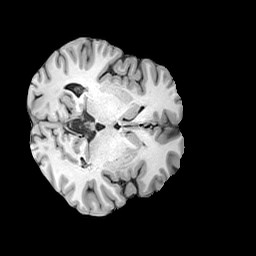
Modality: T1w
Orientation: axial
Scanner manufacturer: siemens
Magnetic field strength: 3 T
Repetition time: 2 s
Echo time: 0.0024 s